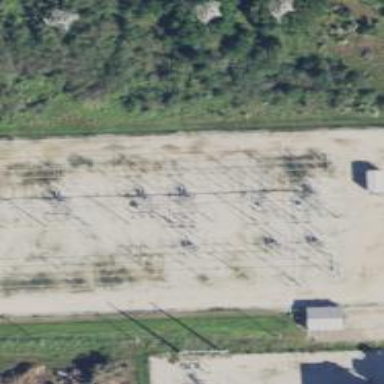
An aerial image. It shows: Switch for power supply.